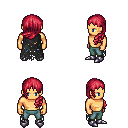
a pixel art fantasy rpg character, male body template, human, tanned skin, black tattered cape, teal pants, ruby red left-swept hairstyle, metal boots, four views (front, back, left, right), 2x2 character sprite sheet, small pixel art, hard edges, no anti-aliasing